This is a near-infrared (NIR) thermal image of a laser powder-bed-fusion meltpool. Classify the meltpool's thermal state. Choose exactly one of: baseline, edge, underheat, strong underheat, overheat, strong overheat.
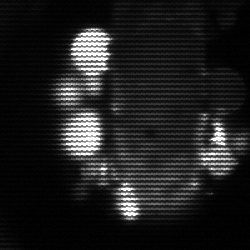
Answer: strong underheat